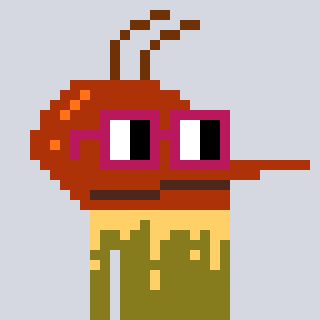
a pixel art character with square dark red glasses, a mosquito-shaped head and a gunk-colored body on a cool background